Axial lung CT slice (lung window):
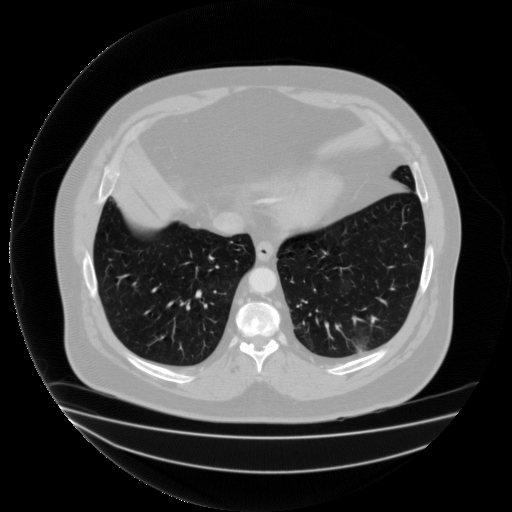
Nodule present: no